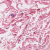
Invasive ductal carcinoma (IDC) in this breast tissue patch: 0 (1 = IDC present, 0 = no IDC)